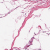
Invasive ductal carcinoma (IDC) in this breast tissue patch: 0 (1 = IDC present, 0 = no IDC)